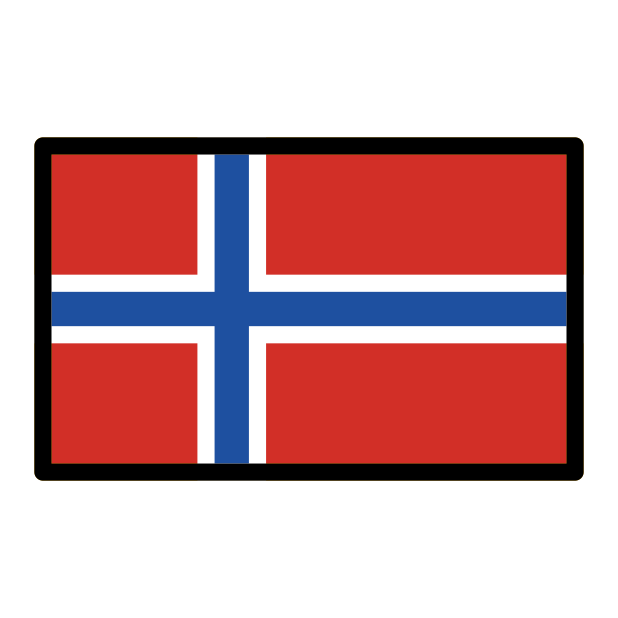
flag: Bouvet Island